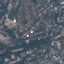
Label: Residential